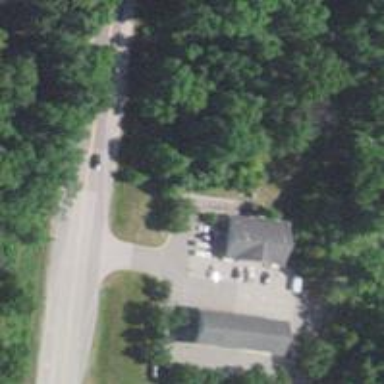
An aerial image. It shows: Convenience shop.